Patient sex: M
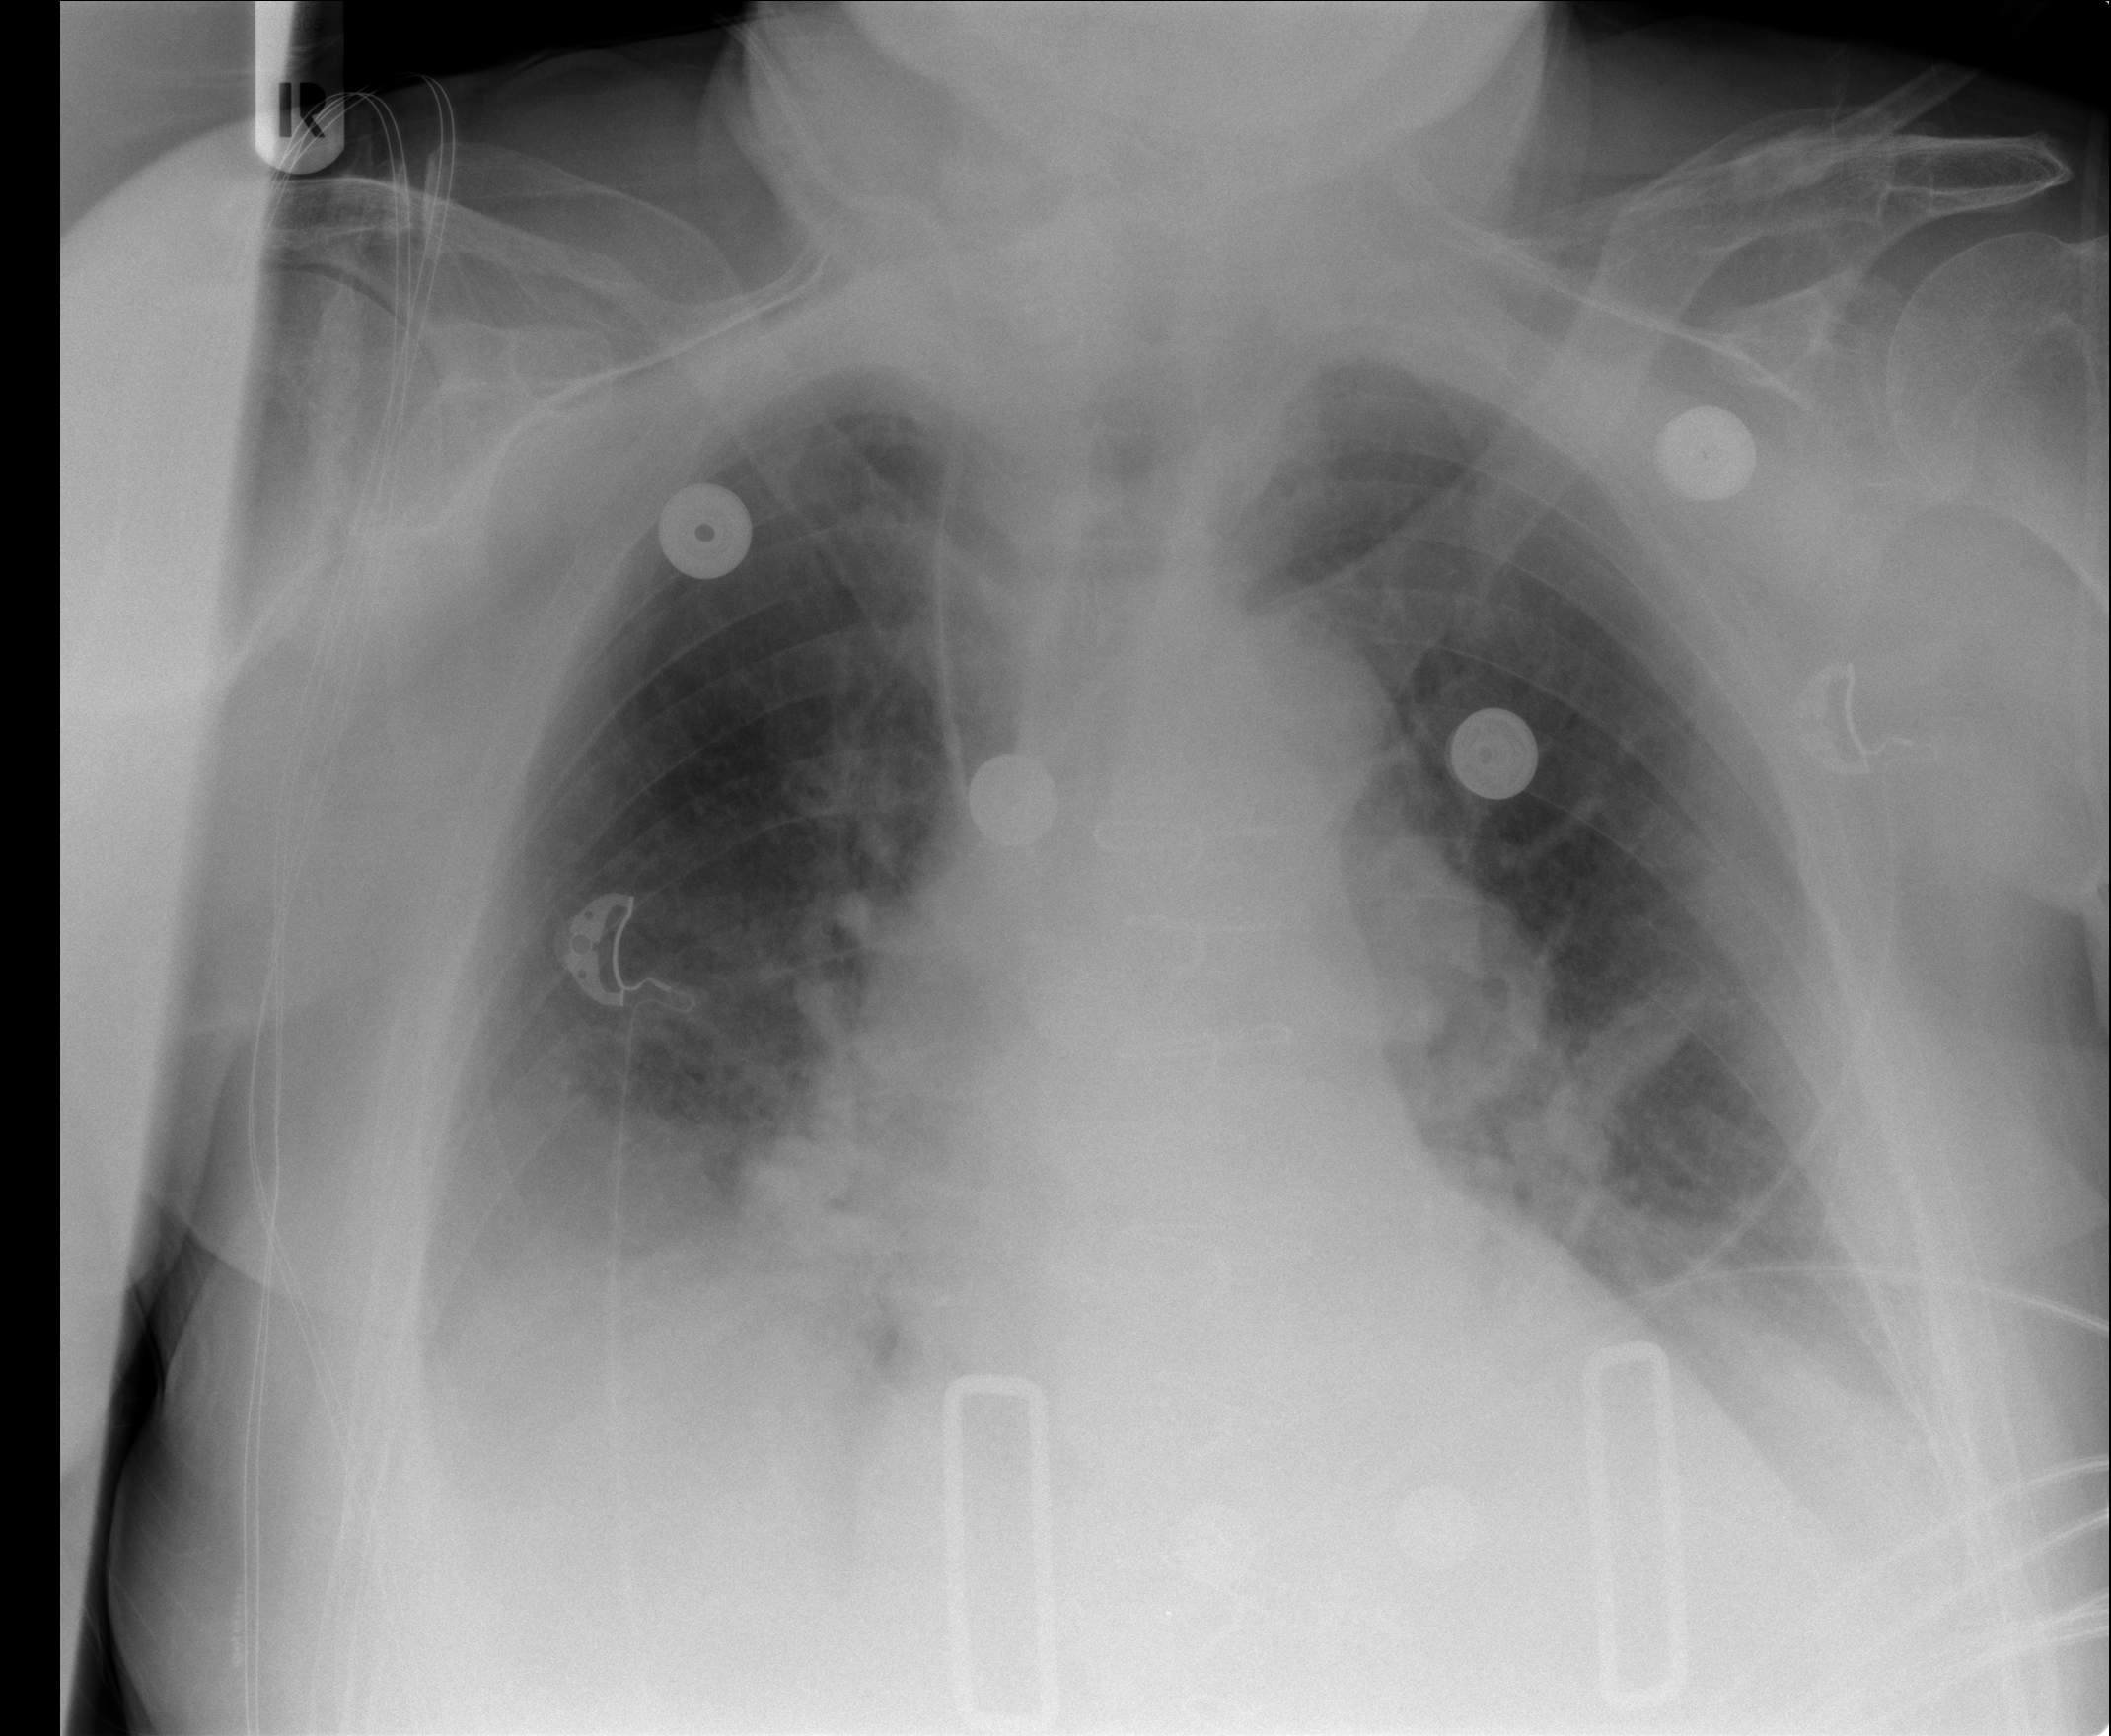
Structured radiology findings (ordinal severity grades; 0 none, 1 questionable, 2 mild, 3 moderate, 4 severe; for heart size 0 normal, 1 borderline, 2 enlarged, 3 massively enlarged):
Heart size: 2
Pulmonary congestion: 2
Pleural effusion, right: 2
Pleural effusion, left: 2
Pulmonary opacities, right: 0
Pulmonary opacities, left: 0
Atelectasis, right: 2
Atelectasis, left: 2